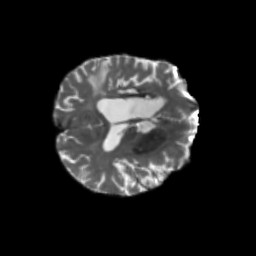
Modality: T2w
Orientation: axial
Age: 70
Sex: male
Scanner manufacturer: siemens
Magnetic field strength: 3 T
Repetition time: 5.47 s
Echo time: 0.0854 s